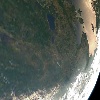
Label: land